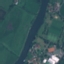
Land use / land cover: River